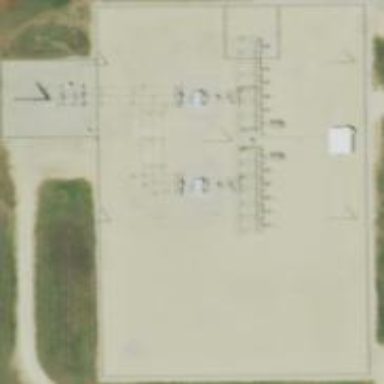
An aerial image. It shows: Industrial substation surrounded by fence.